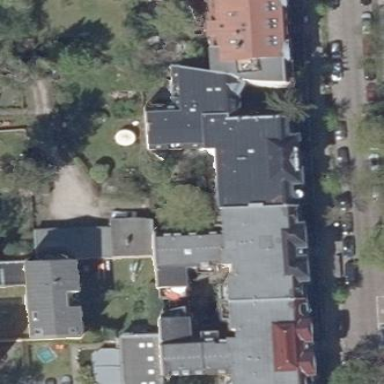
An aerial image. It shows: Image showing building with apartments.